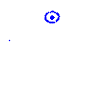
Particle: proton